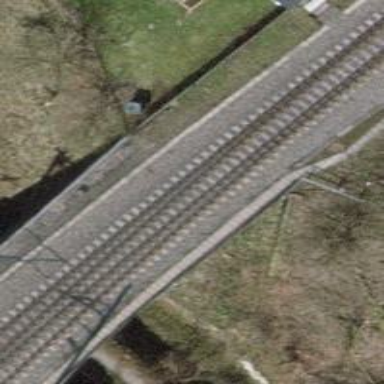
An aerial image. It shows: Railway track with contact lines for electrification.